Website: ulta-beauty
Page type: payment
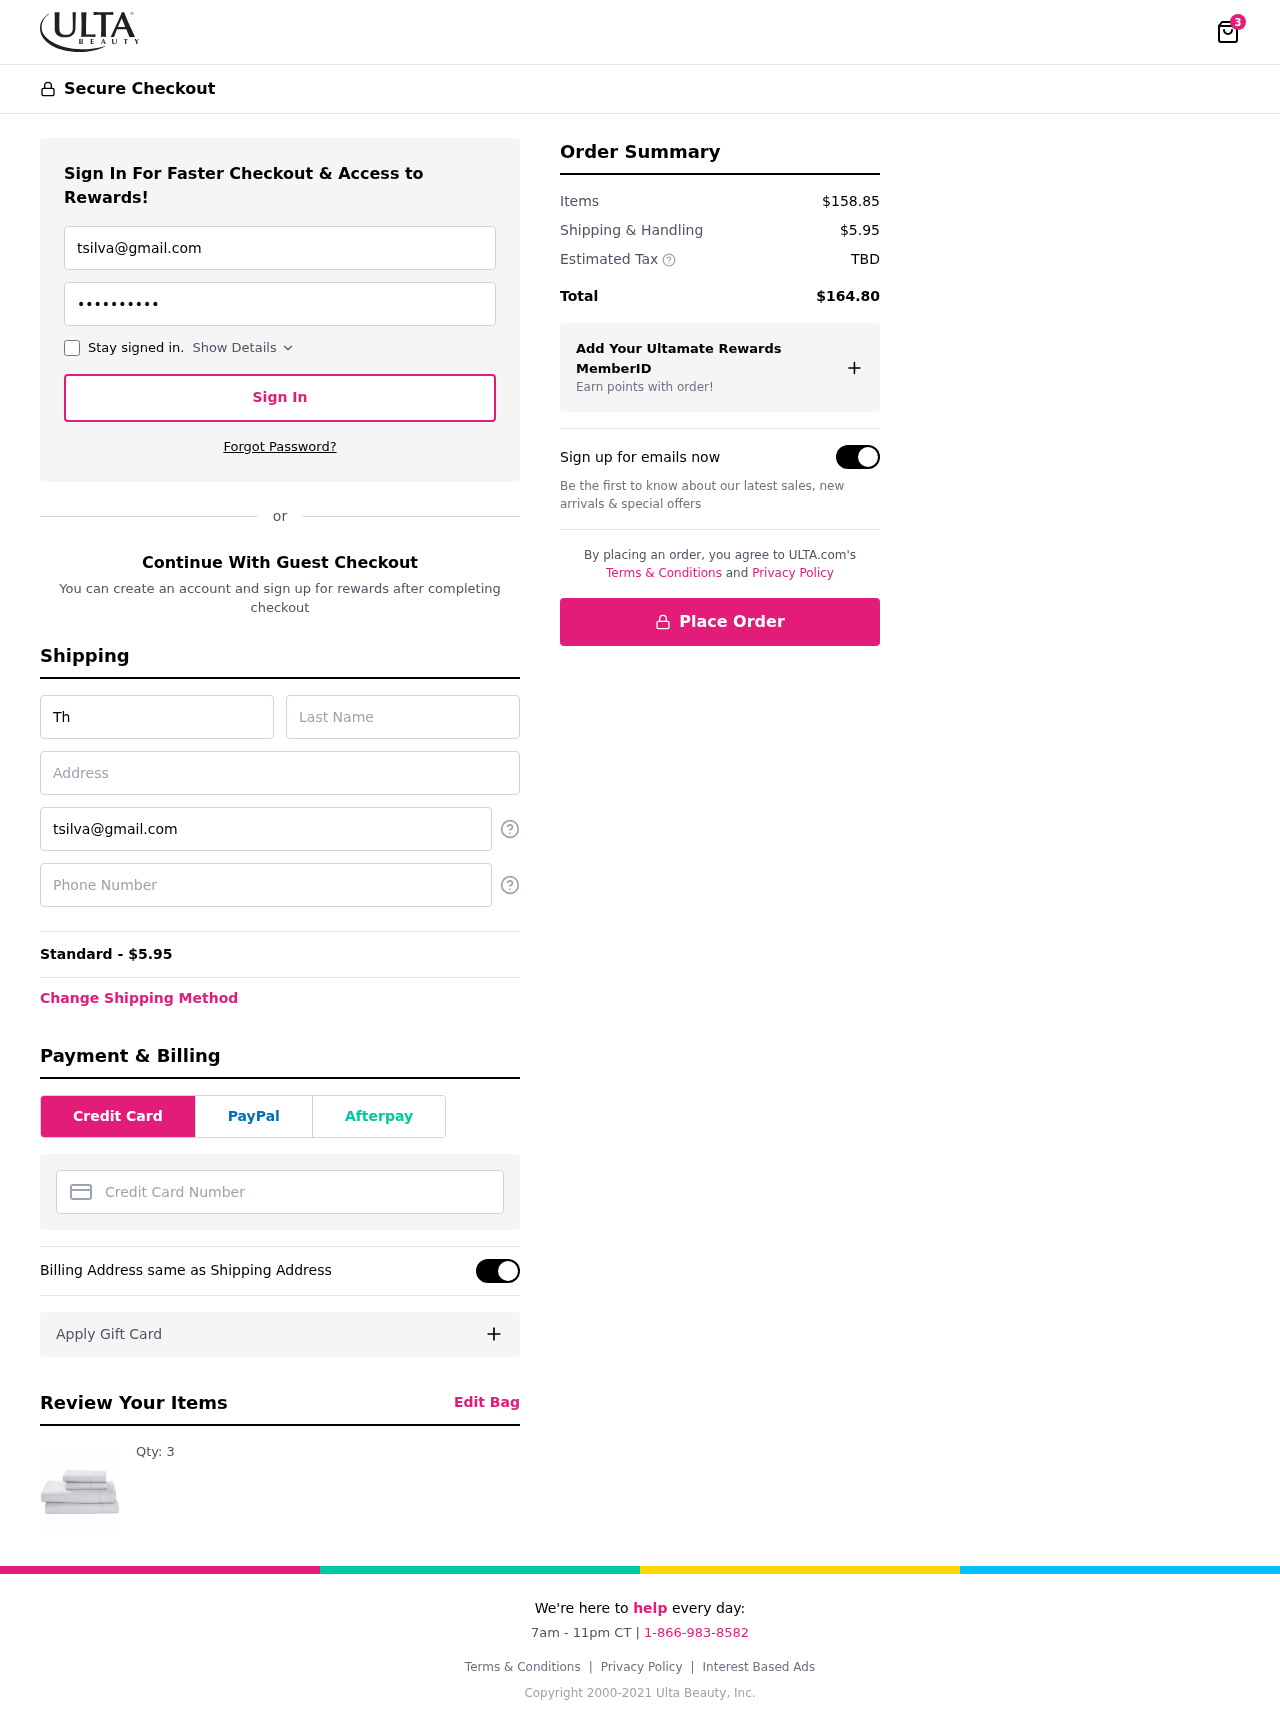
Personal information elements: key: PII_CARD_NUMBER
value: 3434 9173 5987 585
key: PII_EMAIL
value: tsilva@gmail.com
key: PII_FIRSTNAME
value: Thomas
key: PII_LASTNAME
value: Silva
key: PII_PHONE
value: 8992615884
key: PII_STREET
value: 96254 Jason Street Suite 927
Product elements: key: PRODUCT1_QUANTITY
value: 3
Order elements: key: ORDER_NUM_ITEMS
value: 3
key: ORDER_SHIPPING_COST
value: $5.95
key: ORDER_SHIPPING_COST
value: Standard - $5.95
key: ORDER_SUBTOTAL
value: $158.85
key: ORDER_TAX
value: TBD
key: ORDER_TOTAL
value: $164.80